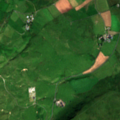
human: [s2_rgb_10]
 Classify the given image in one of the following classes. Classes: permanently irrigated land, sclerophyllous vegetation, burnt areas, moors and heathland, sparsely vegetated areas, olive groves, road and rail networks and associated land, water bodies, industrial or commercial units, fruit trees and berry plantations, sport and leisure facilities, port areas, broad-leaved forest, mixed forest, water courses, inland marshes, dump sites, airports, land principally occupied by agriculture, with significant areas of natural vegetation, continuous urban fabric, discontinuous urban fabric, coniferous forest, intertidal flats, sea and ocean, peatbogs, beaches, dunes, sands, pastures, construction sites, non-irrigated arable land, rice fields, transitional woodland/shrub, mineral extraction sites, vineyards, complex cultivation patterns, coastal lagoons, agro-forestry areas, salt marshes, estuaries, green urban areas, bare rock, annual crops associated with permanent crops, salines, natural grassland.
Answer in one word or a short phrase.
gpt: pastures, natural grassland, moors and heathland, beaches, dunes, sands